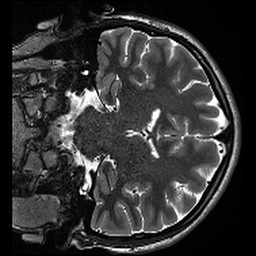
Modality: T2w
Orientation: coronal
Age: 19
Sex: female
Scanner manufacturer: siemens
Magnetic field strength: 3 T
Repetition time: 13.15 s
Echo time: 0.082 s